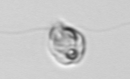
Label: flagellate